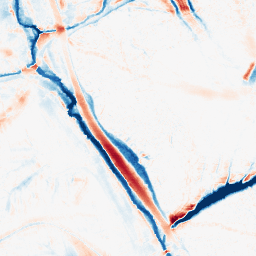
Category: morphological
Decomposition family: morphological_ellipse
Decomposition parameters: operation: average
width: 20
height: 30
Upsampling method: lanczos
Upsampling parameters: scale: 2
Upsampling scale: 2